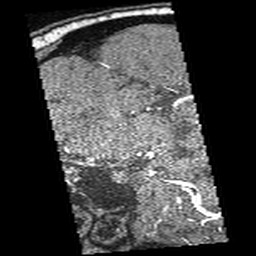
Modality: angio
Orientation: sagittal
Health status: ill
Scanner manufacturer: siemens
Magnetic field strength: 3 T
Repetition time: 0.021 s
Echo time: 0.00358 s